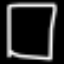
Label: square